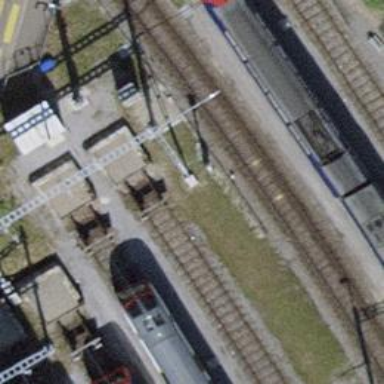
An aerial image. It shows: Railway buffer stop.